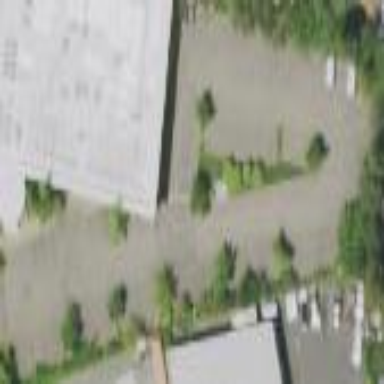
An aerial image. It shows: Parking area with asphalt surface.